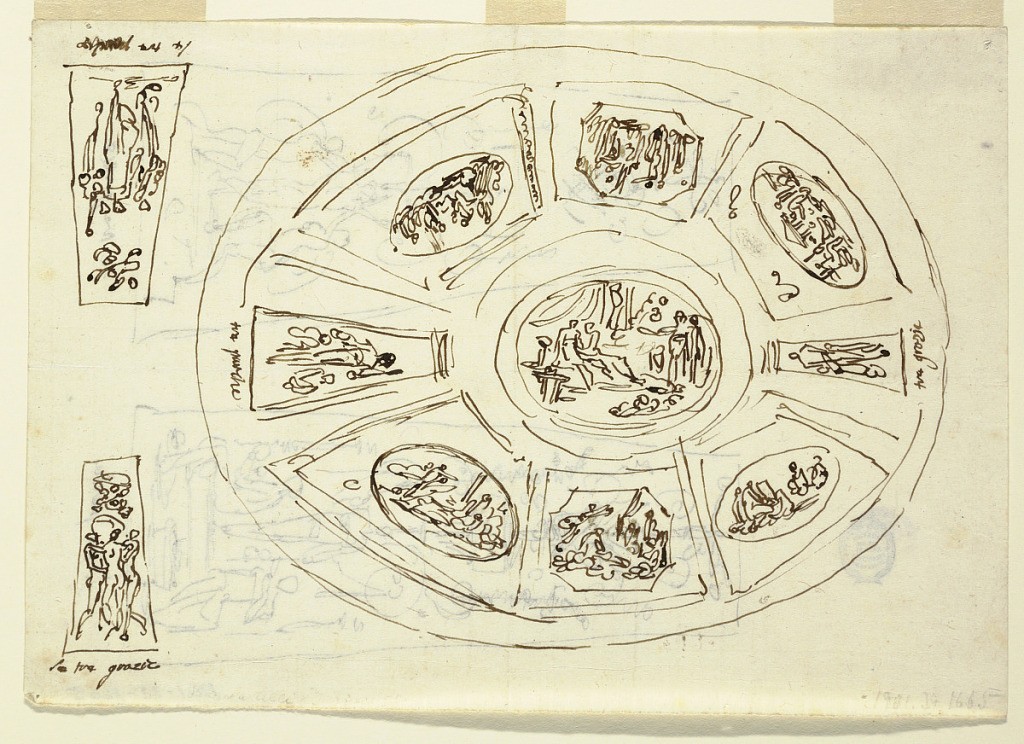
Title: Oval Ceiling with Three Graces, Design for Sala di Enea, Palazzo Marescalchi, Bologna
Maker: Felice Giani, Italian, 1758–1823
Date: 1810
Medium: Pen and ink on paper
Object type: Drawing
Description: Ceiling divided into central oval medallion surrounded by four smaller oval medallions in  trapezoids, separated by octagonal representations, and at short sides by trapezoids with Fates: at left,  inscribed tre parche; at right, Graces, and inscribed tre grazie. At left below, detailed sketch of panel with Graces, inscribed le tre grazie. Above, in opposite direction panel containing Fates, inscribed: le tre parze (corrected). Verso:  two high trapezoids, either of them with candelabrum. At foot of left one are Fates and inscribed: le tre parche; at right Graces, inscribed: le tre Grazie.